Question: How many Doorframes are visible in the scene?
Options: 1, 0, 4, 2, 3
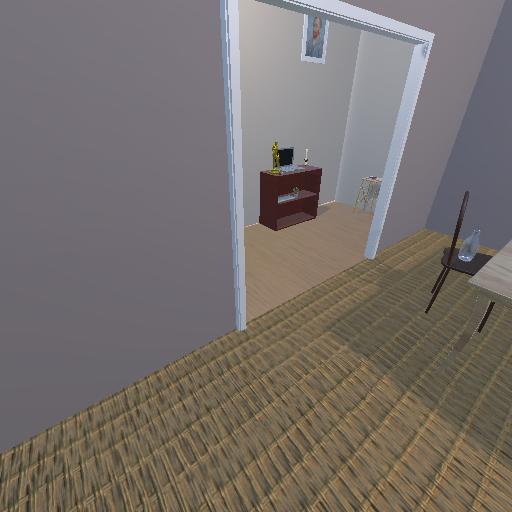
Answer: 1